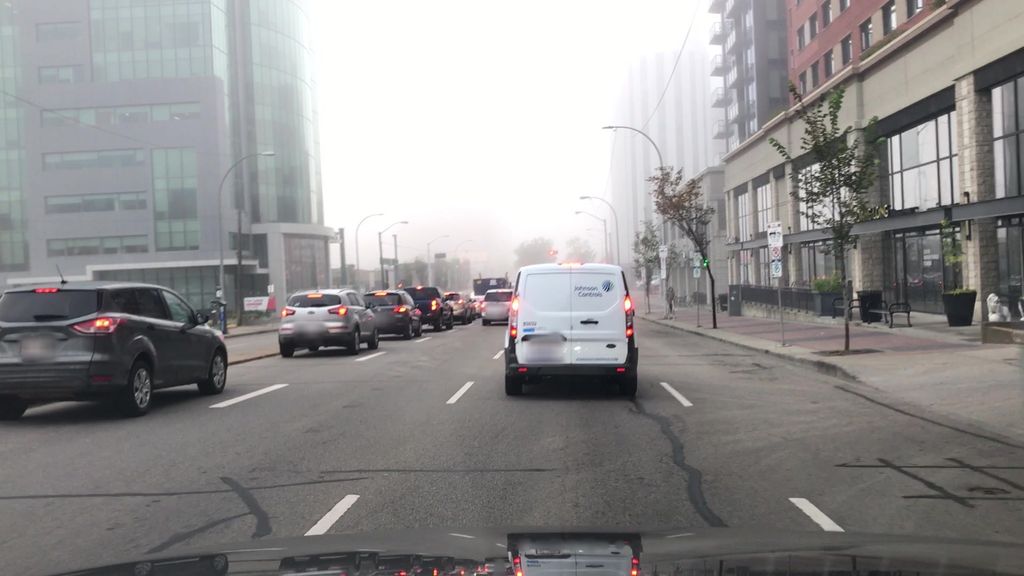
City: edmonton